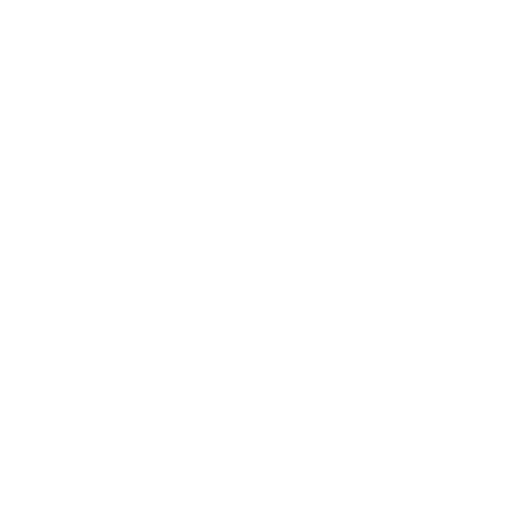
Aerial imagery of valley in Florida named Owls Head containing woody wetlands, evergreen forest, and shrub